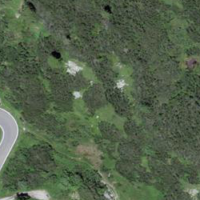
EUNIS habitat code: 32
Species observed at this site:
Boloria selene
Campanula thyrsoides
Erebia medusa
Erebia pharte
Sericomyia lappona
Erebia alberganus
Vanessa atalanta
Syrphus ribesii
Dactylorhiza maculata
Cyaniris semiargus
Erebia melampus